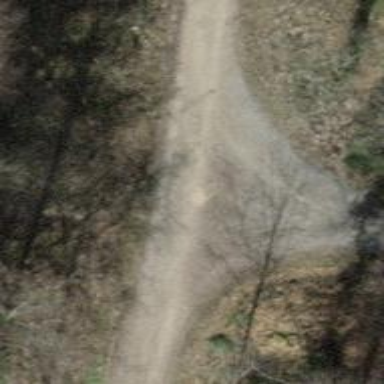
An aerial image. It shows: Path with grade 5 track type.